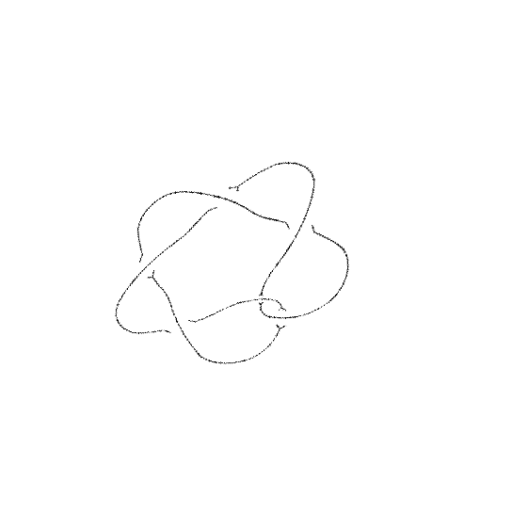
Crossing number: 6